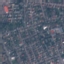
Land use / land cover: Residential